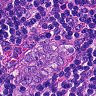
Metastatic tissue present: yes